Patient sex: M
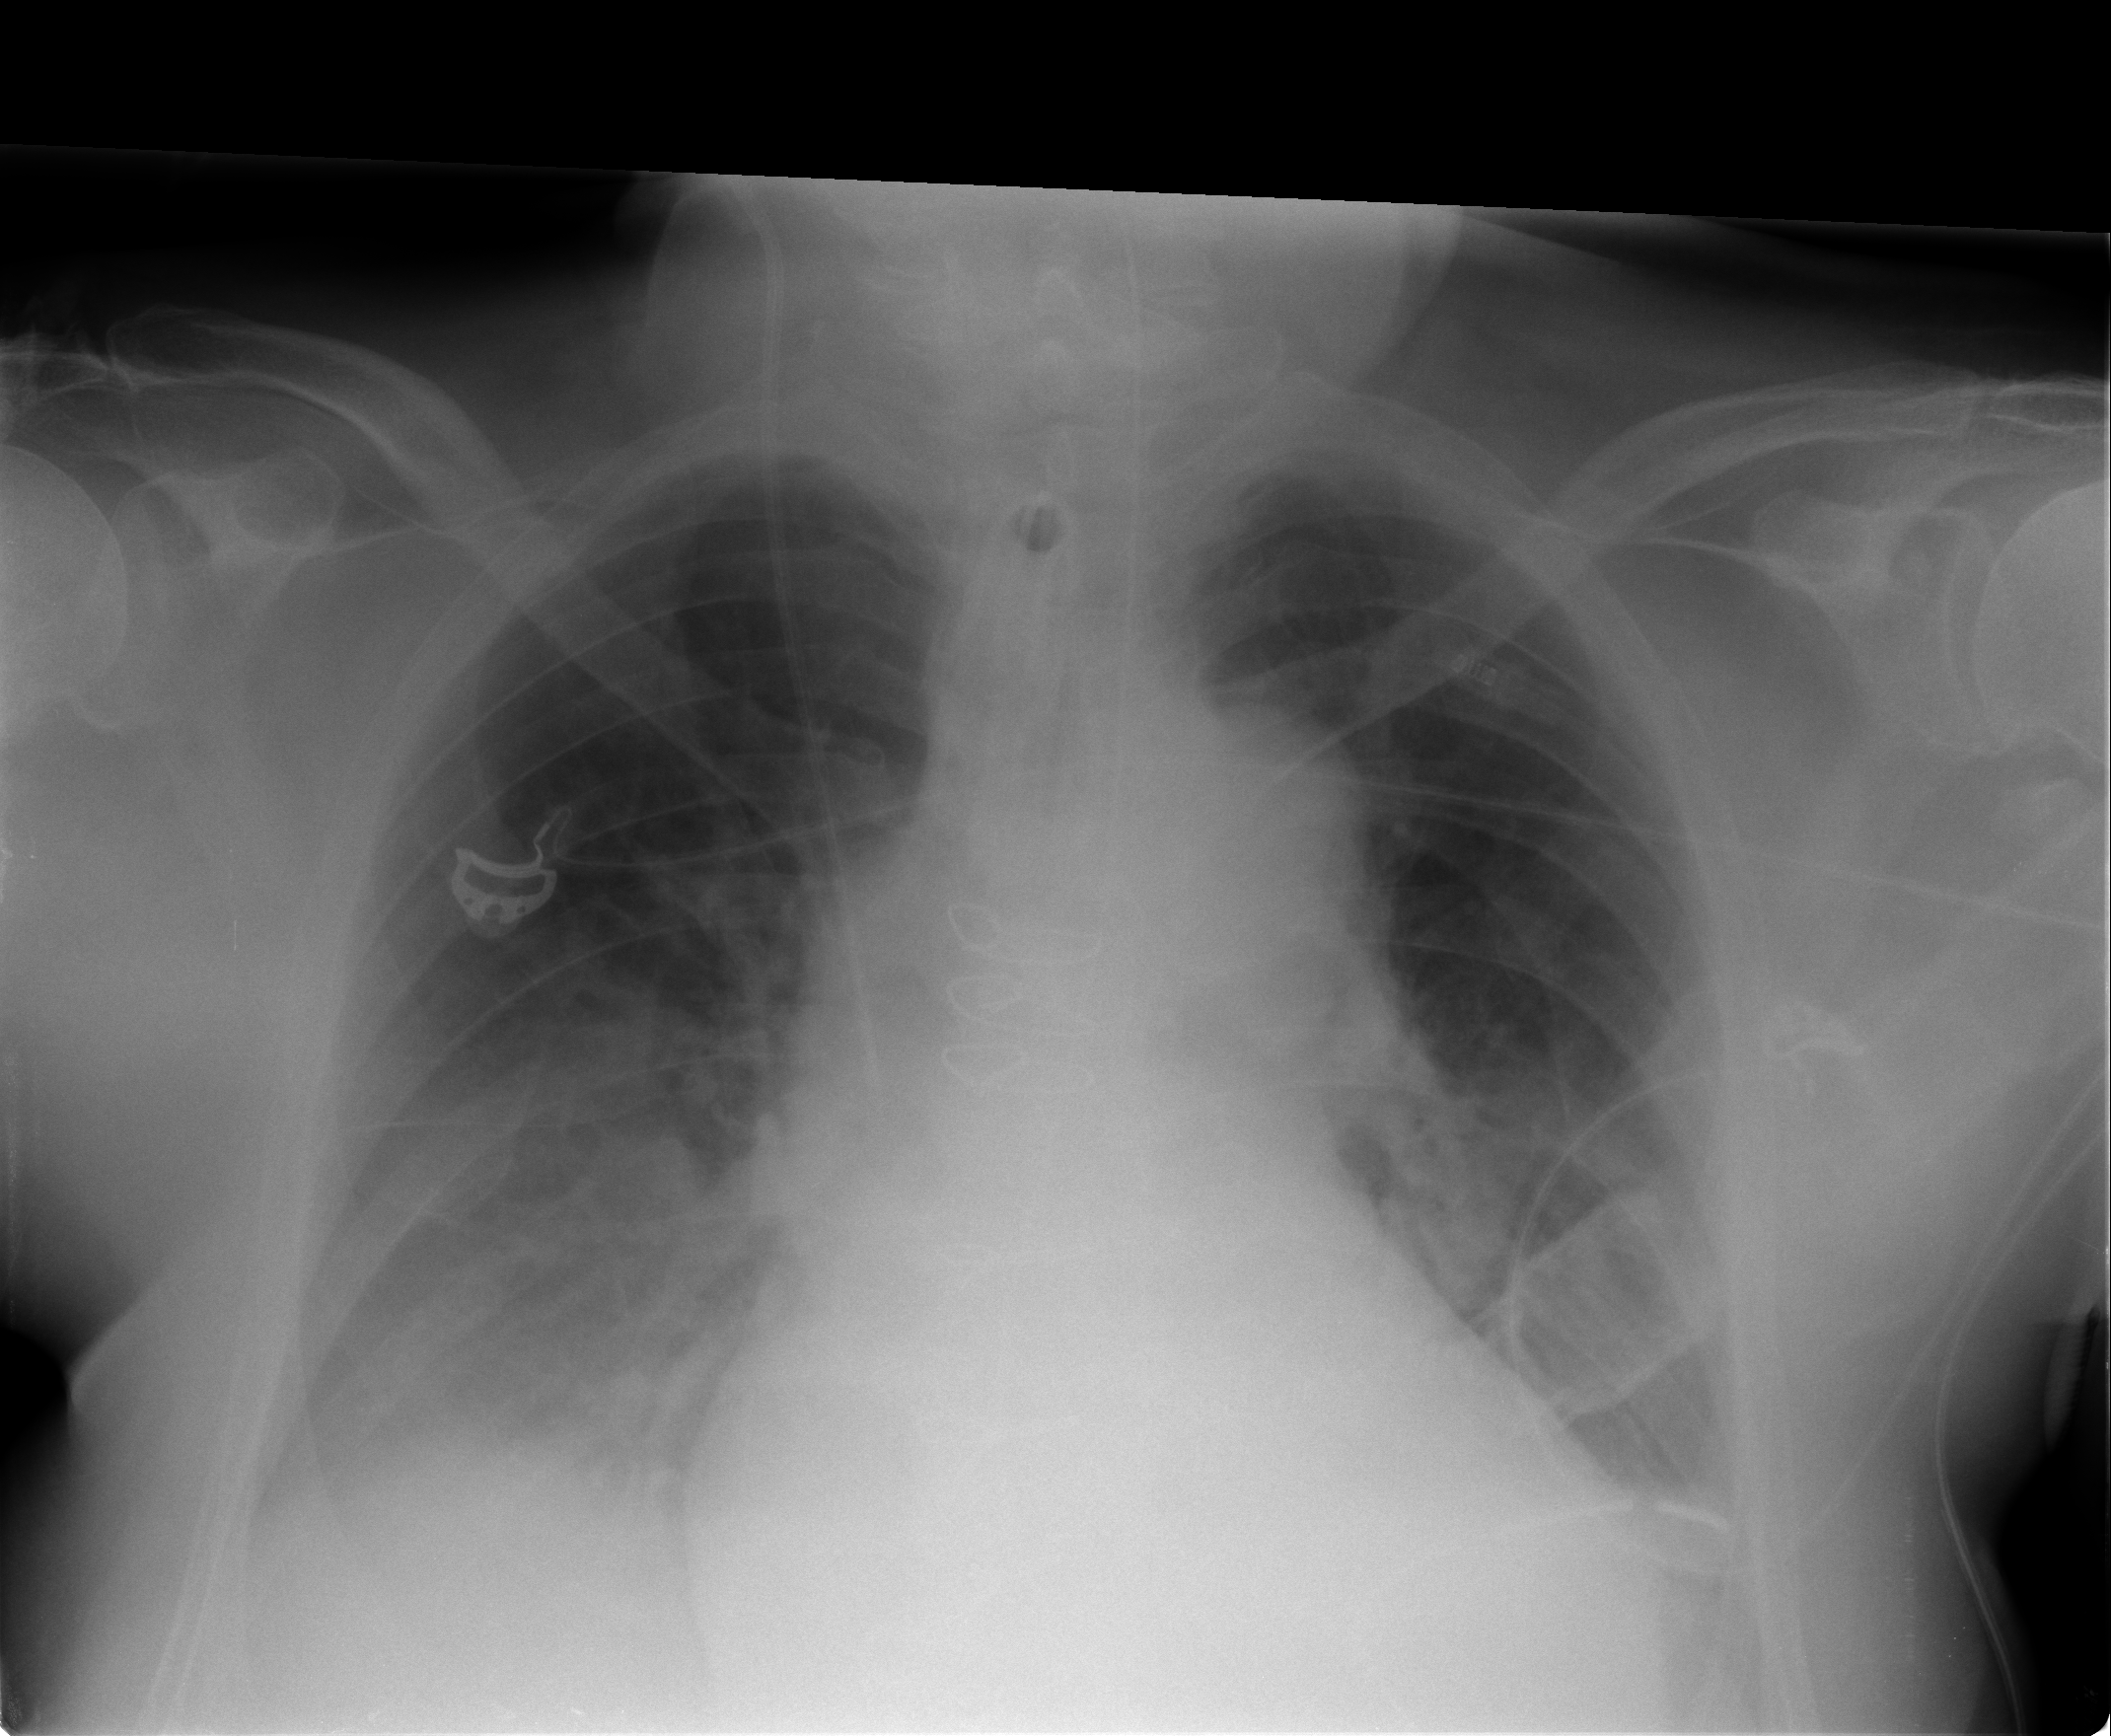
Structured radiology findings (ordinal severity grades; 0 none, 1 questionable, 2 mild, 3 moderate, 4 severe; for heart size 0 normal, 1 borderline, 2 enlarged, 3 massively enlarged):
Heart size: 2
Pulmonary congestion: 2
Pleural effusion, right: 1
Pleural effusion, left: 1
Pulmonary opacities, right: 2
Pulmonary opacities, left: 2
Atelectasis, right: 2
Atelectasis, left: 2